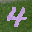
Label: 4